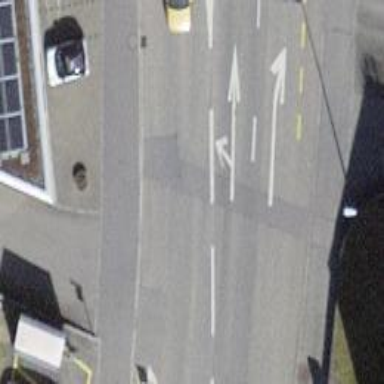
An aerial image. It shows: Unclassified road with asphalt surface. There is cycle track on the right side of the road.